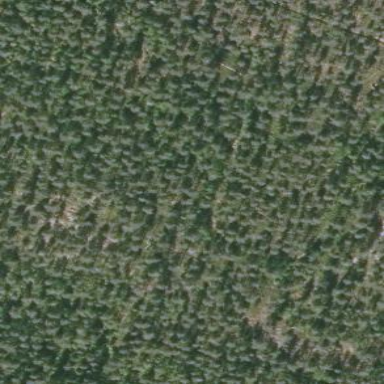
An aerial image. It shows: Woodland with needle-leaved trees.